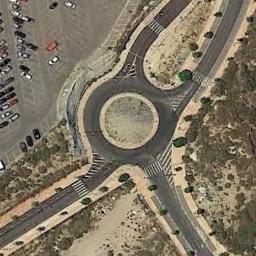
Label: roundabout